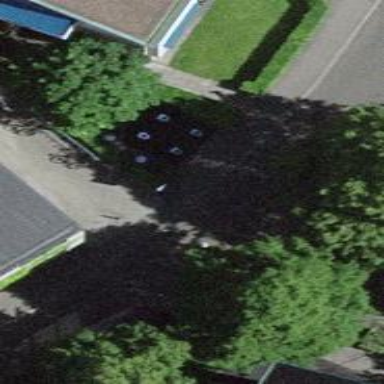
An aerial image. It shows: Recycling container for recycling.